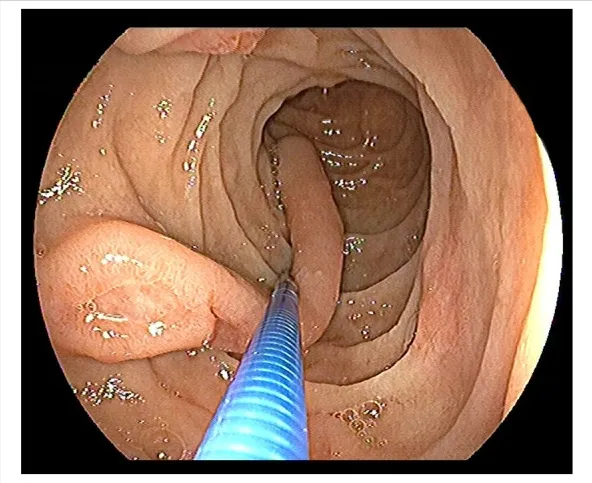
Brunner's gland adenoma visualizing blind end with the help of biopsy forcep.
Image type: endoscopy (gi_endoscopy)